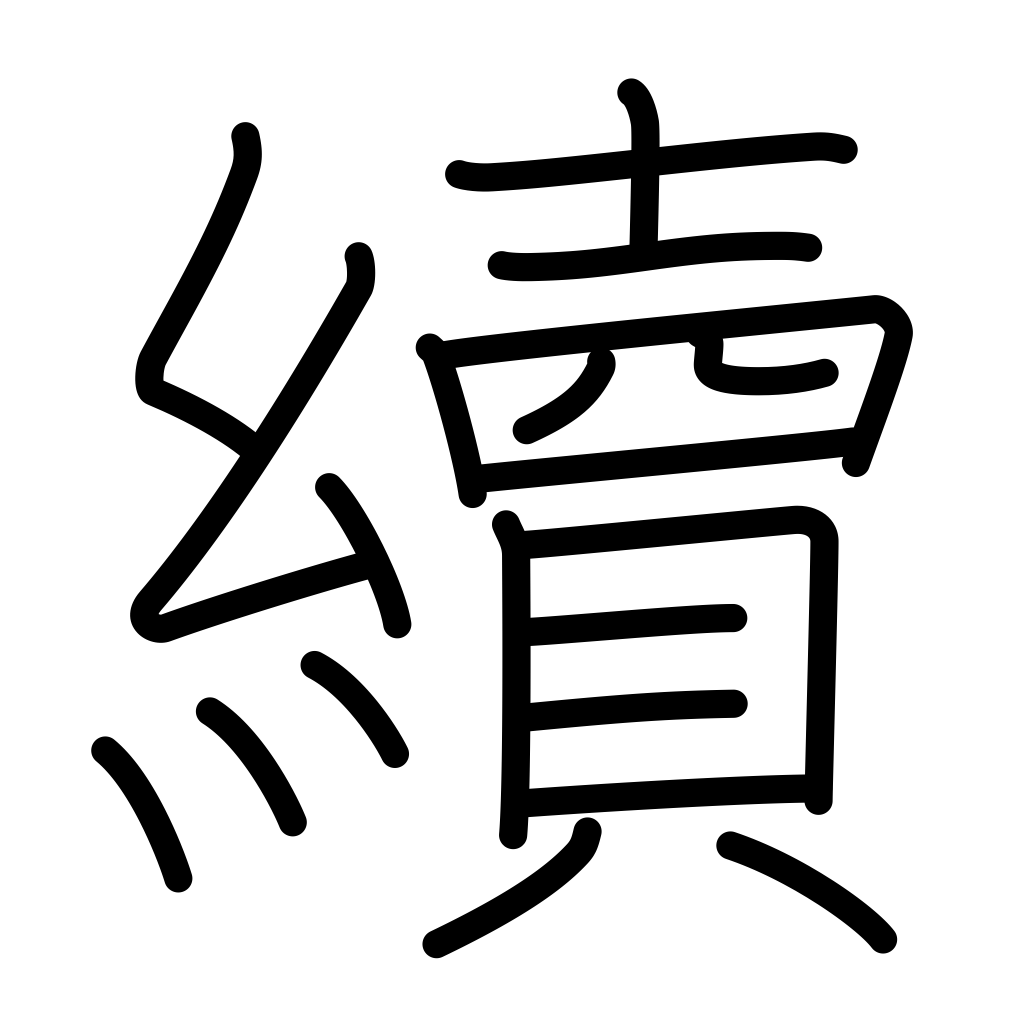
Meaning: continue, carry on, succeed